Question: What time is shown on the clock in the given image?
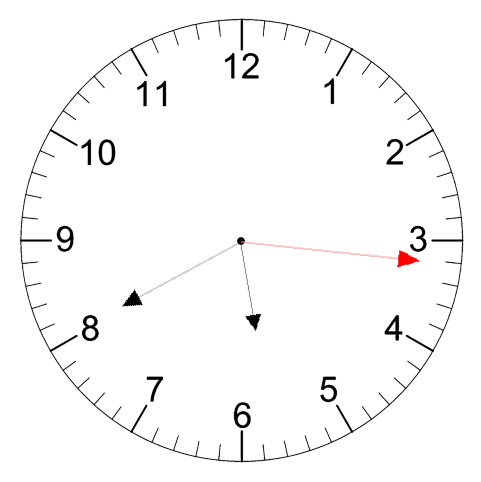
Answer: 05:40:16